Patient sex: M
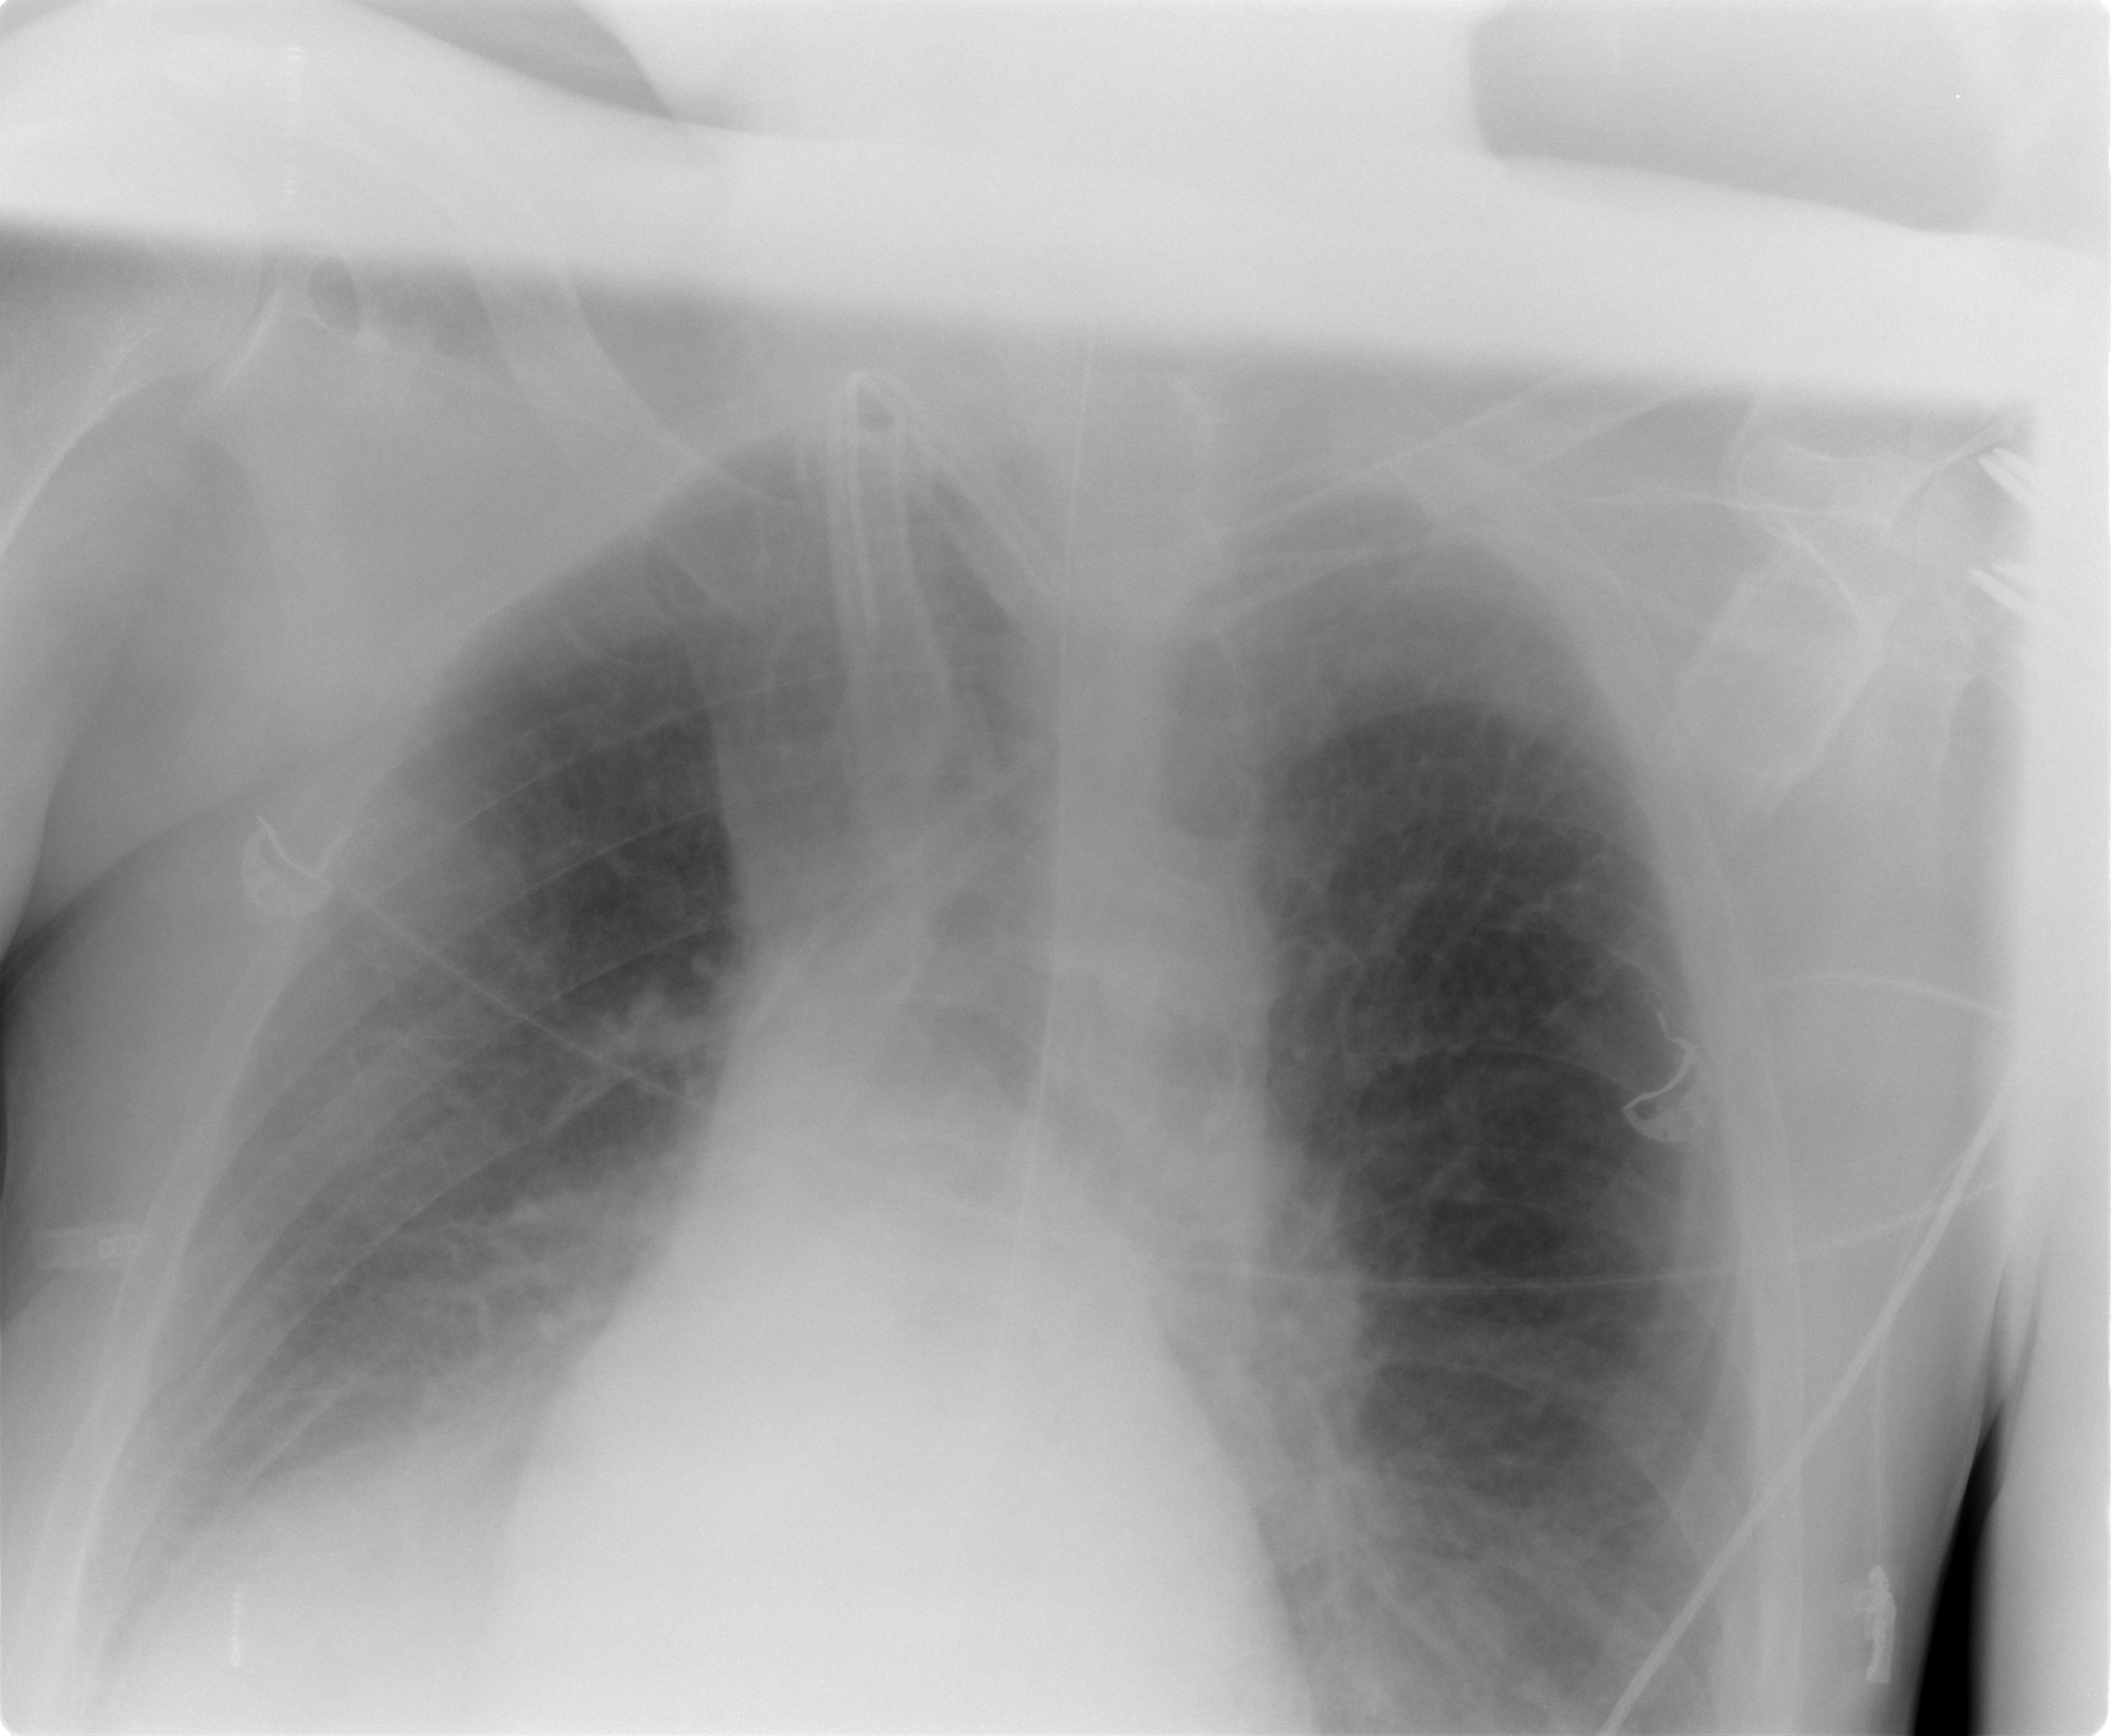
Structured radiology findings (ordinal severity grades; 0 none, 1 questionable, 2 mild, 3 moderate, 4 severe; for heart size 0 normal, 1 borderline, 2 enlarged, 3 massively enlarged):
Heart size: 0
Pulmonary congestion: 0
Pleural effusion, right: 2
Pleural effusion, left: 0
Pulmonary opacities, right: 0
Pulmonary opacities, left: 0
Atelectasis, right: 3
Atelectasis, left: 0